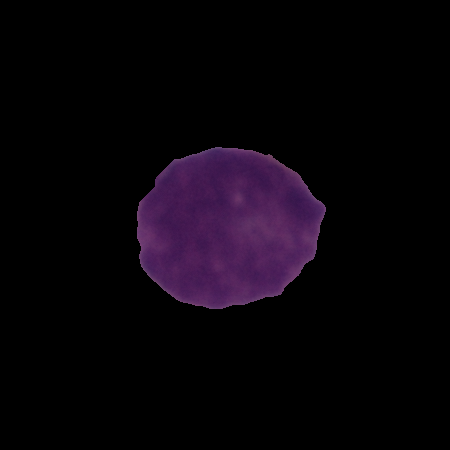
Label: cancer